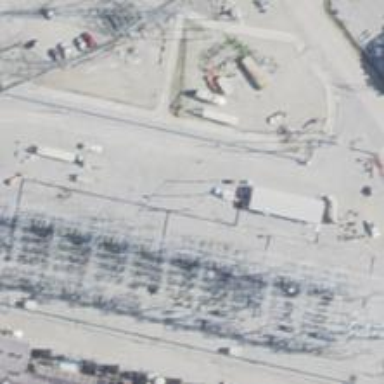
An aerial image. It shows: Triple tower power structure.